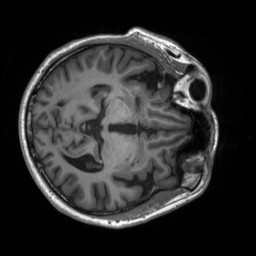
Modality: T1w
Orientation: axial
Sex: male
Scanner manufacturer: siemens
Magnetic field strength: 3 T
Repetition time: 2.3 s
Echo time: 0.00226 s